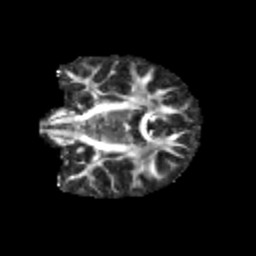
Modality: FA
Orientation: coronal
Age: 13
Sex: female
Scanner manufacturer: siemens
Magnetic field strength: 3 T
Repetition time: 3.8 s
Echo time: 0.07 s